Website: home-depot
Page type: customer-info-address
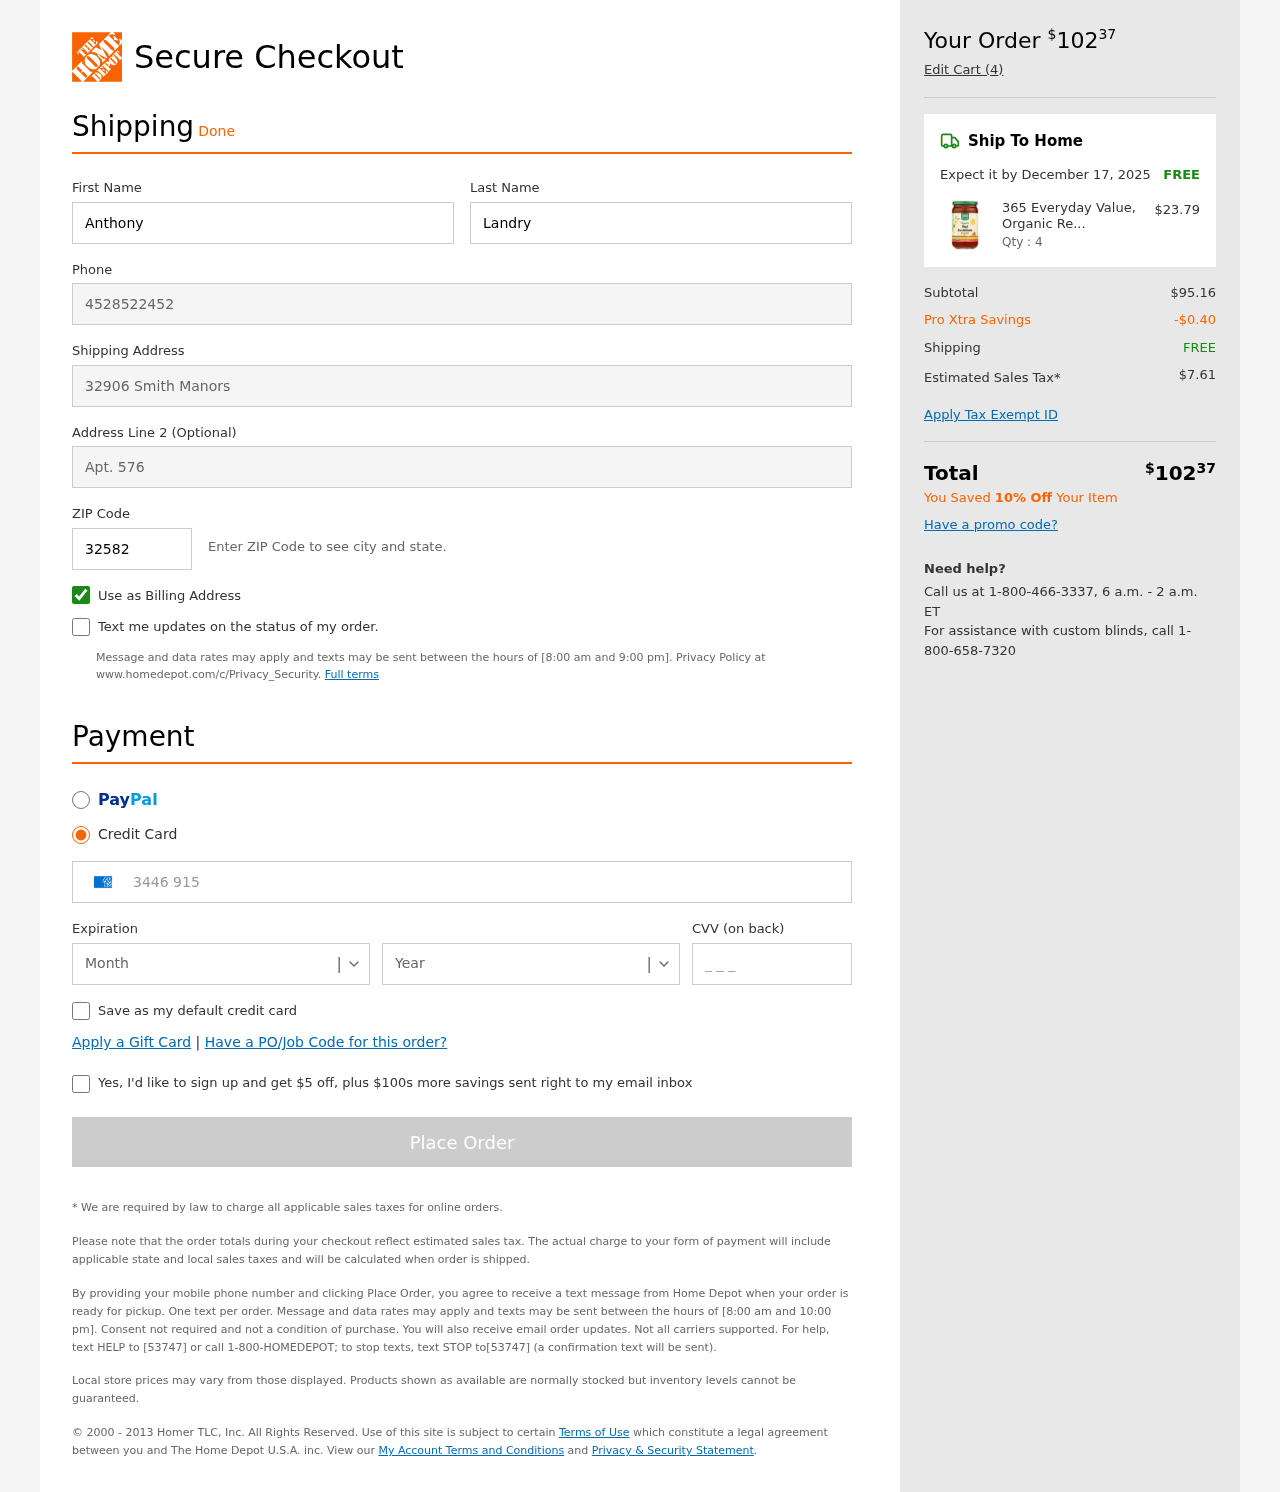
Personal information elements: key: PII_CARD_CVV
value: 5976
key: PII_CARD_EXPIRY_MONTH
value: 11
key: PII_CARD_EXPIRY_YEAR
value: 30
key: PII_CARD_NUMBER
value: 3446 9151 1125 289
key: PII_FIRSTNAME
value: Anthony
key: PII_LASTNAME
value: Landry
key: PII_PHONE
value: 4528522452
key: PII_POSTCODE
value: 32582
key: PII_STREET
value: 32906 Smith Manors
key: PII_STREET2
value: Apt. 576
Product elements: key: PRODUCT1_NAME
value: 365 Everyday Value, Organic Red Enchilada Sauce, 15.5 oz
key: PRODUCT1_PRICE
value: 23.79
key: PRODUCT1_QUANTITY
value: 4
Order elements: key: ORDER_TOTAL
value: $10237
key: ORDER_NUM_ITEMS
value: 4
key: ORDER_DELIVERY_DATE
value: December 17, 2025
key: ORDER_SHIPPING_COST
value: FREE
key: ORDER_SUBTOTAL
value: $95.16
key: ORDER_DISCOUNT
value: -$0.40
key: ORDER_SHIPPING_COST2
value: FREE
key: ORDER_TAX
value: $7.61
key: ORDER_TOTAL2
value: $10237
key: ORDER_SAVINGS_MESSAGE
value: You Saved 10% Off Your Item